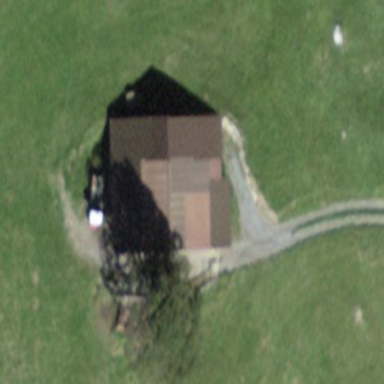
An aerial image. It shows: Barn.